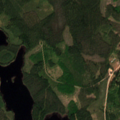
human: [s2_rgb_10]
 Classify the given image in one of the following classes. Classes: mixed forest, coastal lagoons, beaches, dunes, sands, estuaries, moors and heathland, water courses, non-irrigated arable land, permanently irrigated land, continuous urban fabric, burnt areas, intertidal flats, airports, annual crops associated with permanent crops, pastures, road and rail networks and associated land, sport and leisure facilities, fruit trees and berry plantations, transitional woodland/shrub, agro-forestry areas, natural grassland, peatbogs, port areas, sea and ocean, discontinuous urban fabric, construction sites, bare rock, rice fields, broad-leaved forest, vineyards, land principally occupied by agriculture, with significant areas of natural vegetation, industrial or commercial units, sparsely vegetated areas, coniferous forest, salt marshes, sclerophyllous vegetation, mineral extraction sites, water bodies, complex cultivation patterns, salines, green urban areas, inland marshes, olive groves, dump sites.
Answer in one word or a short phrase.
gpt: coniferous forest, transitional woodland/shrub, water bodies